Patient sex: M
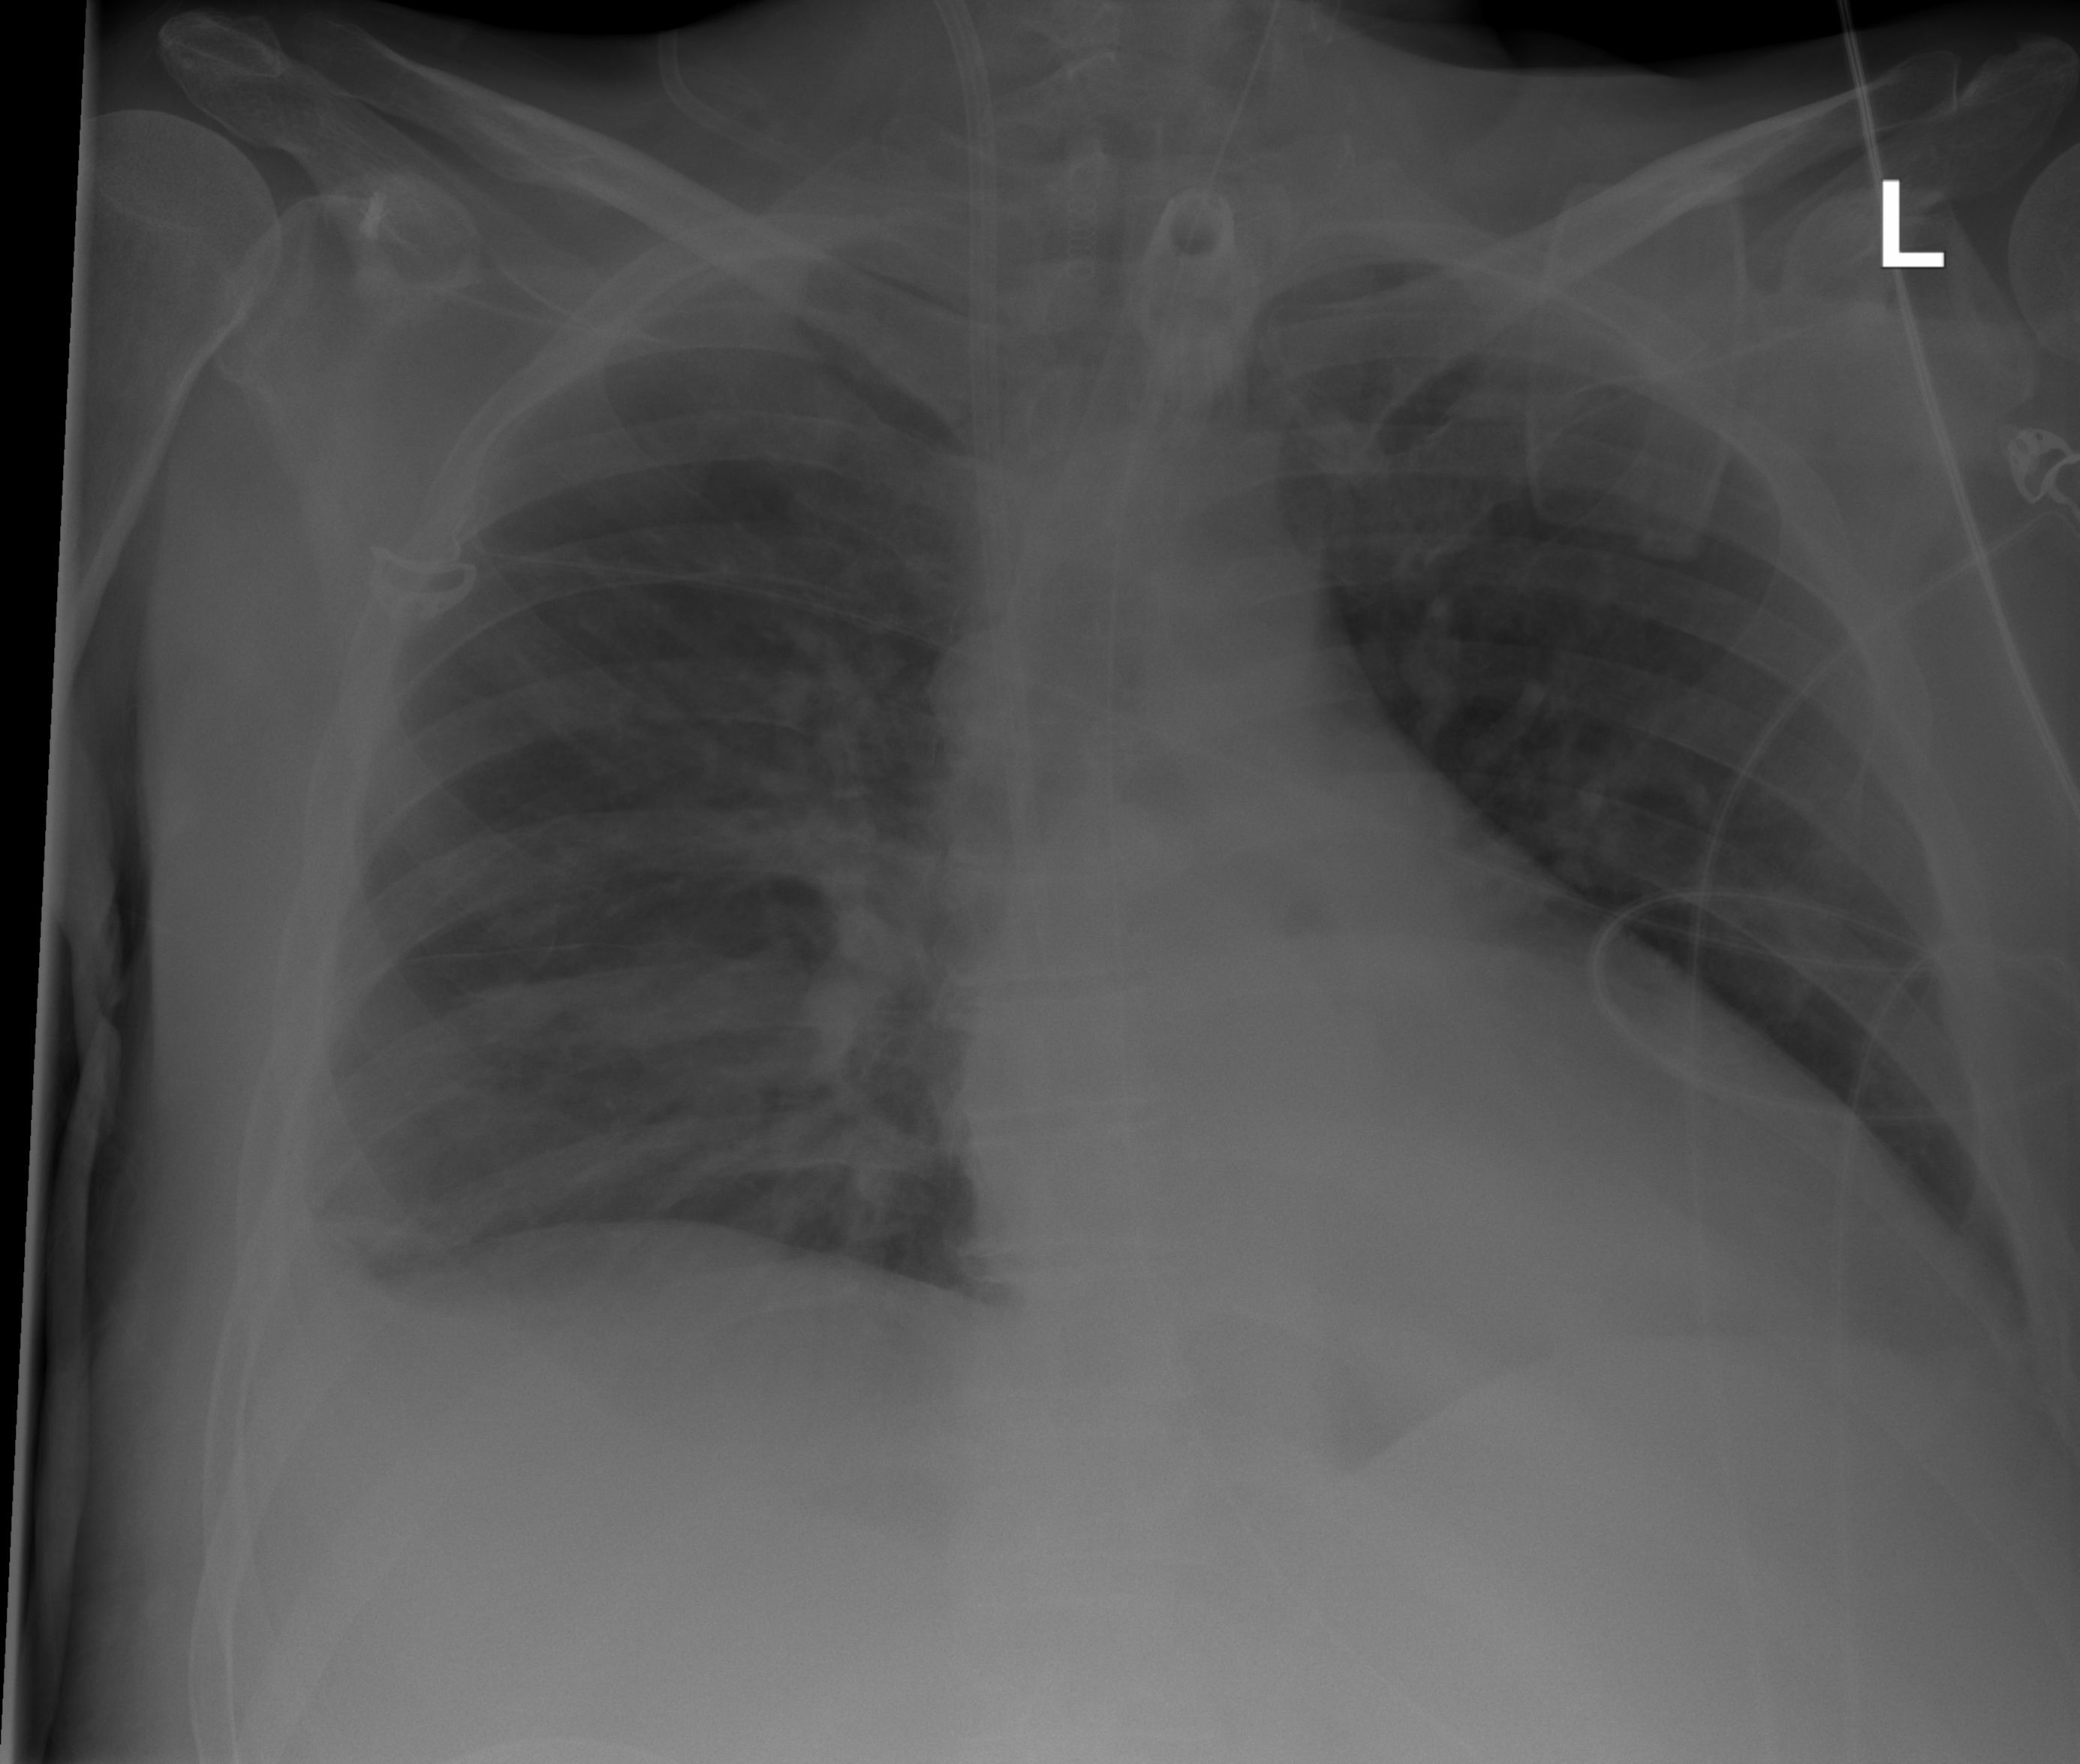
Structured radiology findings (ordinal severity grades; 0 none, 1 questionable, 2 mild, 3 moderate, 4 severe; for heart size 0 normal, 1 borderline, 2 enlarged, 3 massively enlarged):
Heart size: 2
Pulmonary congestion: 3
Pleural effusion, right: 2
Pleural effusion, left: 2
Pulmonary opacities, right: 2
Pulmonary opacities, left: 0
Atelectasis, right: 2
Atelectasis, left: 0